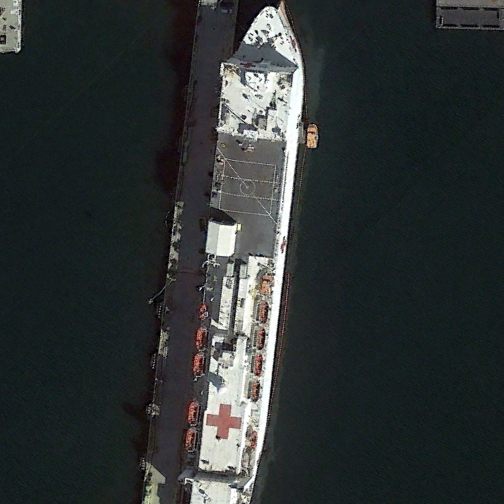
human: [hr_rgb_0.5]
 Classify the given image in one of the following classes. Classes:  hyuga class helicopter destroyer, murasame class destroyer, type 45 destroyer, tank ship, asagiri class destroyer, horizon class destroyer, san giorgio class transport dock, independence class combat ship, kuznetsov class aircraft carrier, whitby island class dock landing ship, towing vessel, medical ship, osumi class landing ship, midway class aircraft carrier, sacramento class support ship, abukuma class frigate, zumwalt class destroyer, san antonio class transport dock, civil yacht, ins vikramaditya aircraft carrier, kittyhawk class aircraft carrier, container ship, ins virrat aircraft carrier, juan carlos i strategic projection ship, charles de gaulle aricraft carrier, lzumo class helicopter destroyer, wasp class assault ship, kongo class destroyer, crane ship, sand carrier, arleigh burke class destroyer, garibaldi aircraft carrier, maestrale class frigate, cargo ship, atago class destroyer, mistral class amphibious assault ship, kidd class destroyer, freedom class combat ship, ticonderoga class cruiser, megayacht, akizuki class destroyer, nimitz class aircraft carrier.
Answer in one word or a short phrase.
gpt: Medical ship